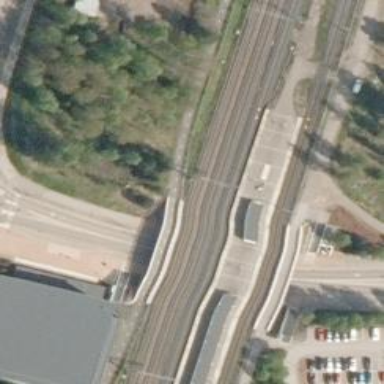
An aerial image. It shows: Platform edge at railway station.